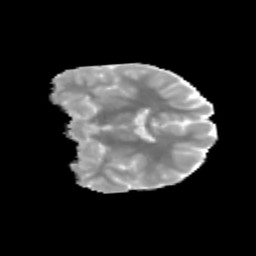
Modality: MD
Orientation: coronal
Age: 11
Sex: male
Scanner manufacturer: siemens
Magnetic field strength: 3 T
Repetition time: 3.8 s
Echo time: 0.07 s